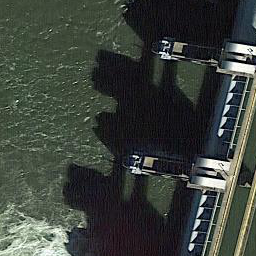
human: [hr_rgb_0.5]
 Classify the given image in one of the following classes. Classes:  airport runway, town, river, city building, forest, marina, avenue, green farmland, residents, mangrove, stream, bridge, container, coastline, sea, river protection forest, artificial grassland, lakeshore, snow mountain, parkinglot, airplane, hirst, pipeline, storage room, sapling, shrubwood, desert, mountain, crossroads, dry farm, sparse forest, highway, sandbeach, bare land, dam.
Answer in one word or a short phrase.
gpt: dam